Question: I need to use third party library called <URL> in my project.
I use the above library in my MKNewpary view controller.
I implemented the UIPickerView in the The .xib of the MKNewparty view controller.
My MKNewpary.h
'''
@property(retain,nonautomic)IBOUTLET UImonthYearPicker*picker;
'''
How do I make sure this picker uses the UIMonthYearPicker class?

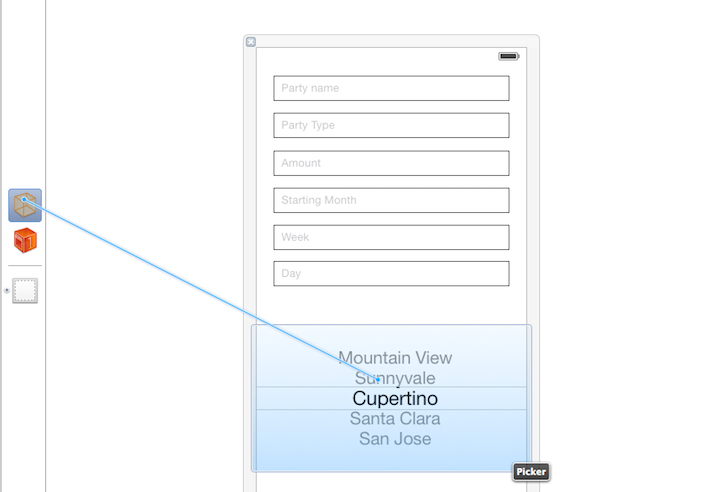
Answer: As per the instructions on the <URL> you need to change the class of your 'UIPickerView' to 'UIMonthYearPicker'. Change the class in Interface Builder by navigating to the Utilities view -> Identity Inspector, and changing Class under Custom Class to 'UIMonthYearPicker'.